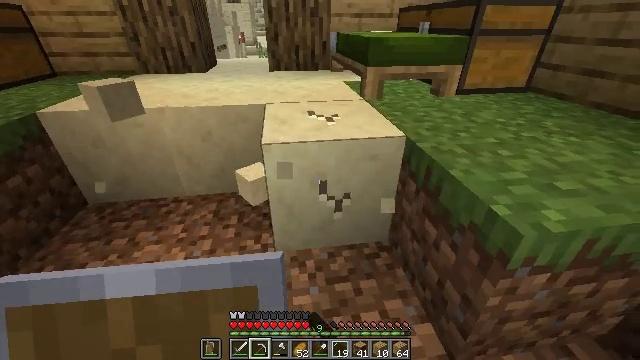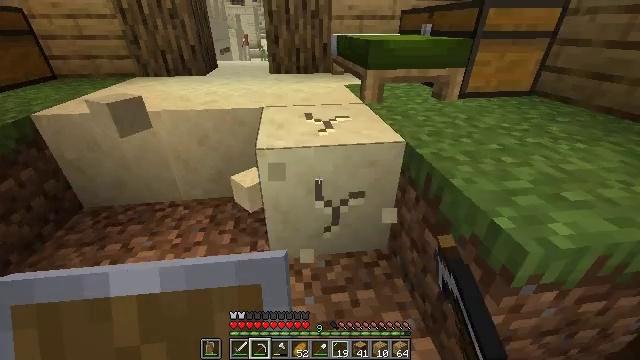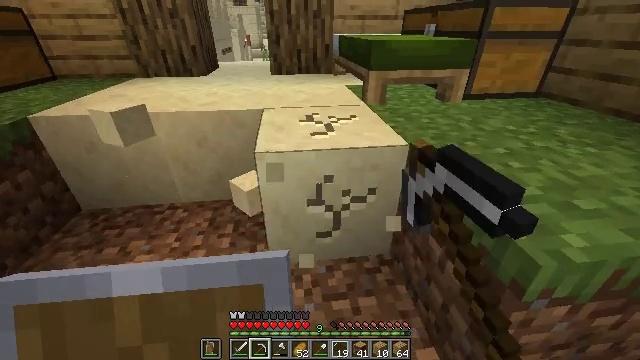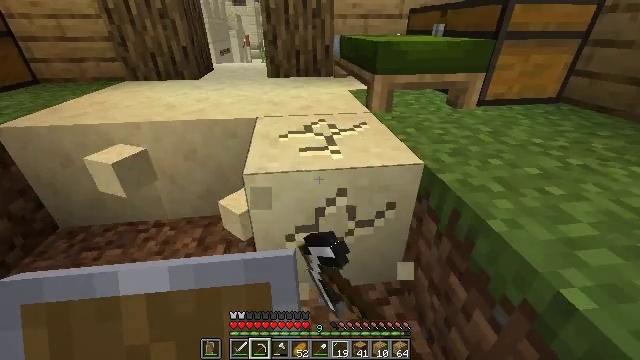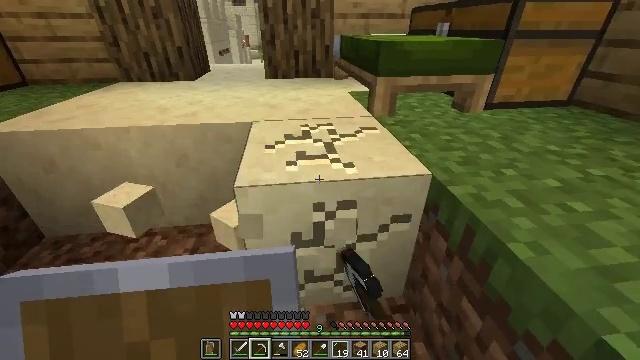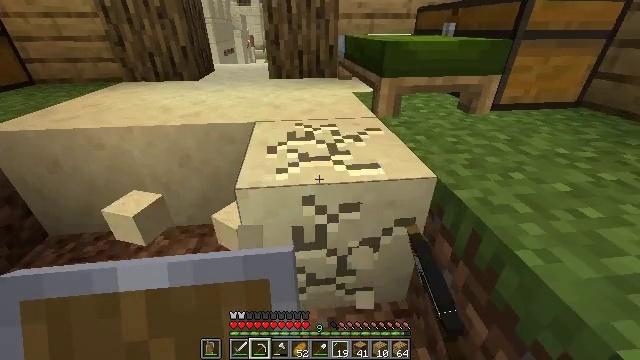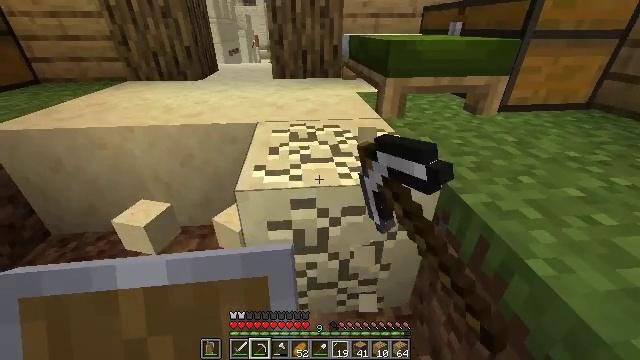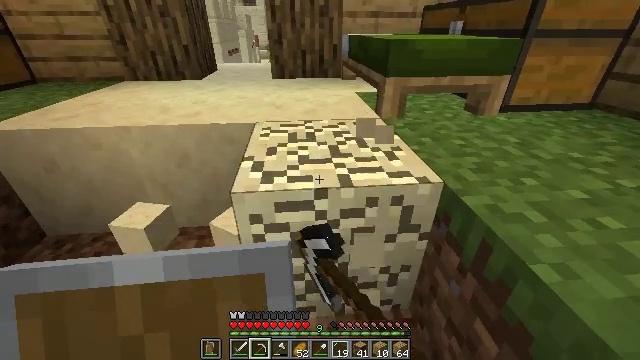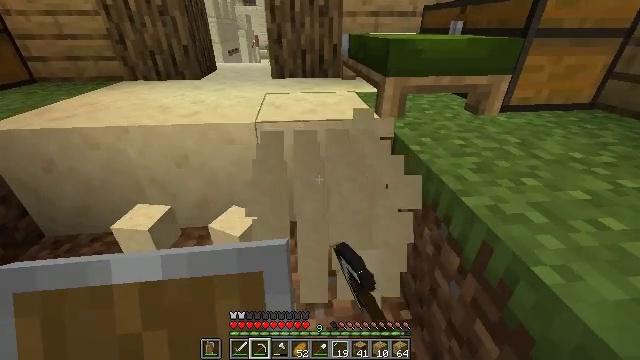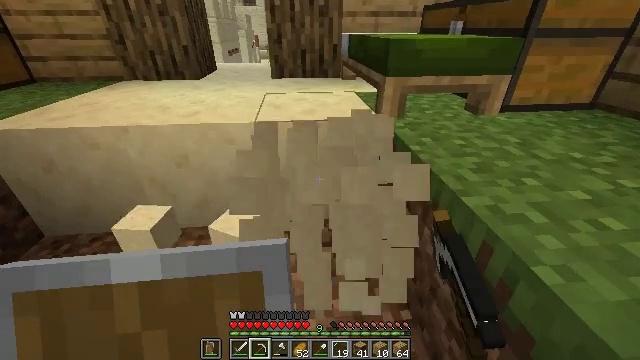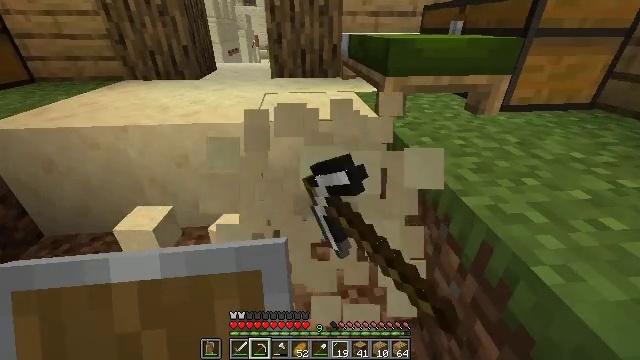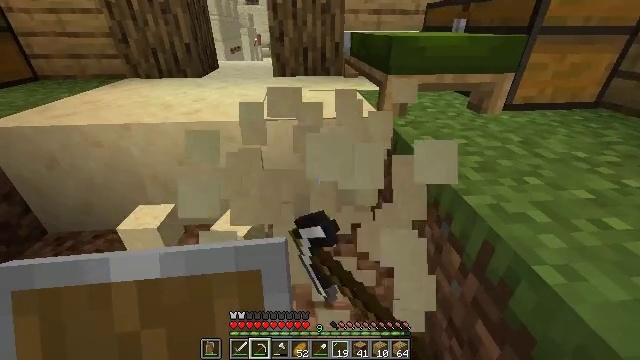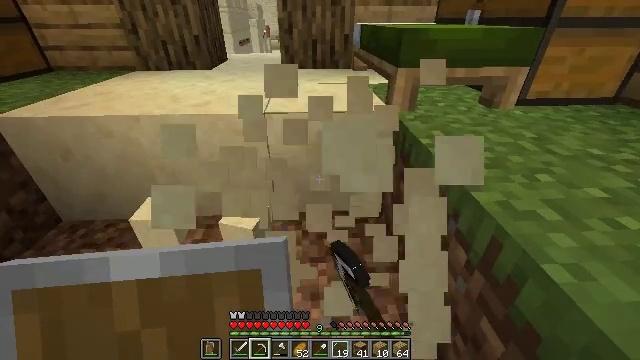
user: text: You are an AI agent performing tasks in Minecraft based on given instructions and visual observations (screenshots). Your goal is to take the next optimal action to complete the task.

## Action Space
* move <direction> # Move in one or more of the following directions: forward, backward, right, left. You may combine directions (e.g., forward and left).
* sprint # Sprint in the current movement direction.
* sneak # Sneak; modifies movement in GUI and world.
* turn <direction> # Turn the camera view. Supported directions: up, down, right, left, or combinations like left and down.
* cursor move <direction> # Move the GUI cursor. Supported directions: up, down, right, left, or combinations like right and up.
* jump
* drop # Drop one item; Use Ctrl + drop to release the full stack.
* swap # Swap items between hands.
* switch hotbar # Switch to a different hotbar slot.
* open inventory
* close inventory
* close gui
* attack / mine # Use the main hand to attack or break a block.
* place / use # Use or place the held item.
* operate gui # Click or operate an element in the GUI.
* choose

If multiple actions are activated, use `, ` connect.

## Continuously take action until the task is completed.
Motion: motion action
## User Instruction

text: Hold left click to mine smooth sandstone.
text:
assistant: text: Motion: move forward, attack / mine
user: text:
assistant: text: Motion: move forward, attack / mine
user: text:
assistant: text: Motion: move forward, attack / mine
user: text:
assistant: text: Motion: attack / mine
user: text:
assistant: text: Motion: attack / mine
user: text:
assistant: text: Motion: attack / mine
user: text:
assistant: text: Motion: attack / mine
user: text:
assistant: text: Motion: attack / mine
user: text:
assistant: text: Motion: attack / mine
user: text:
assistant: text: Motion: attack / mine
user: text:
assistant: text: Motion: attack / mine
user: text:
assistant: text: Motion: turn left and down, attack / mine
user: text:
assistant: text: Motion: attack / mine